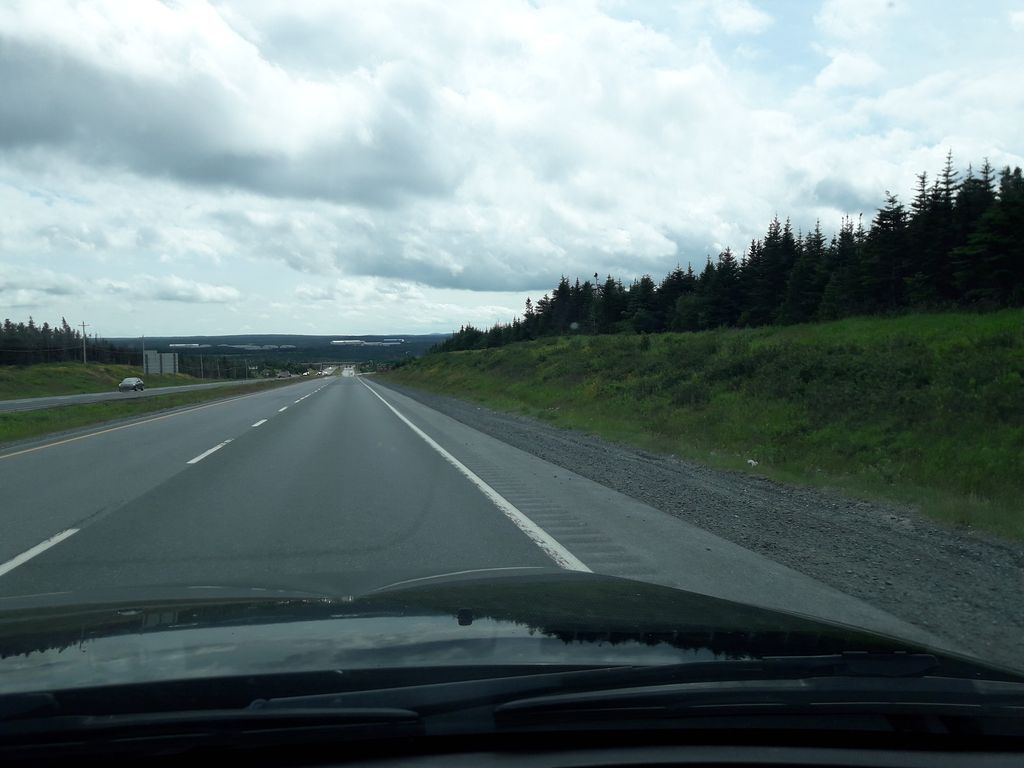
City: st_johns